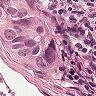
Metastatic tissue present: yes